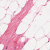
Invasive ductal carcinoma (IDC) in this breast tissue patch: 0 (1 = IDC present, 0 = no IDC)